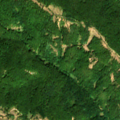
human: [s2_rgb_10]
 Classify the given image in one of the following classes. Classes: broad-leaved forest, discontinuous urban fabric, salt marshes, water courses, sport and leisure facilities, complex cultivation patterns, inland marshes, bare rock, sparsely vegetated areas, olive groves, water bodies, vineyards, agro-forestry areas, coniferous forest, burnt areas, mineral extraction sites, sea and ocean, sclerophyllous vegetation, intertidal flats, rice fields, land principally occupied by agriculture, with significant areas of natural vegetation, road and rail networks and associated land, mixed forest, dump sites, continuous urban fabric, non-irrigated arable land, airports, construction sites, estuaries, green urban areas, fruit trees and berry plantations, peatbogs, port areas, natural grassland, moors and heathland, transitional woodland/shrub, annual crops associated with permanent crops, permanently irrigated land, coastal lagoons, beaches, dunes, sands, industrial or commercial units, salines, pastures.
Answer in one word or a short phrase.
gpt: land principally occupied by agriculture, with significant areas of natural vegetation, broad-leaved forest